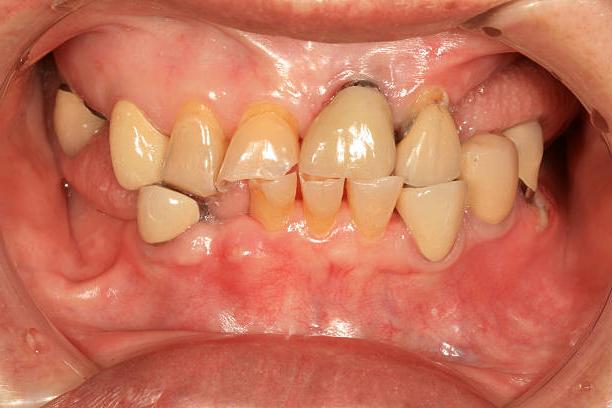
Condition: Calculus